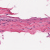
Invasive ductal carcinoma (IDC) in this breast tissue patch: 0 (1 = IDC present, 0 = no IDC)